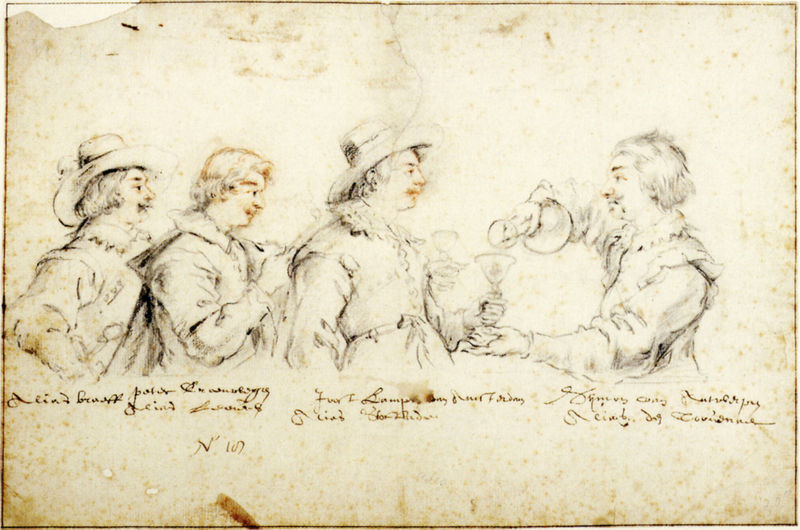
Titel: Porträts der Künstlergemeinschaft 'Bentvueghels' in Rom mit beigegebenen Namen
Standort: Rotterdam
Institution: Museum Boijmans Van Beuningen
Schlagwörter: gruppe, hand, mann, rubens, umhang, weiß, ocker, braun, frankreich, frisur, frisuren, geste, glas, grau, hut, hüte, männer, ohr, profil, schwarz, skizze, szene, zeichnung, blick, gürtel, herren, alkohol, bart, bärte, flasche, gläser, profile, schnurrbart, trinken, angebot, blicke, falten, halten, kragen, rahmen, rembrandt, bildnis, hände, niederlande, portrait, porträt, signatur, haare, kelch, mantel, adel, drei, gewänder, personen, spitzen, blatt, locken, kanne, krug, federbusch, schrift, papier, probe, studie, grafik, graphik, vergilbt, linien, sepia, tafel, wein, runde, inschrift, brauen, rüschen, fein, schnauzer, becher, vier, tusche, kohle, druck, schwarzweiß, text, mäntel, reihe, schlange, bleistift, niederländisch, entwurf, pupille, spitzbart, tinte, namen, flecken, fragment, pergament, karaffe, kristall, trinker, rötel, handschrift, beschreibung, wirt, kapuze, riss, flecke, rembrand, eingiessen, gießen, trunk, schenken, ausschank, trinkgelage, schrfit, regeln, einschenken, musketiere, flashce, anstehen, burschen, ausschenken, vis á vis, krempen, umtrunk, jut, weinprobe, drei musketiere, gjäser, warteschlange, mundschenk, gastwirt, 17. jahrhundert, 4, verkosten